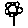
Label: flower